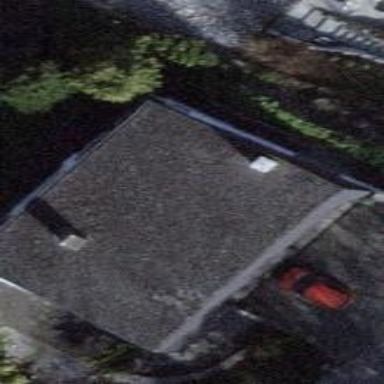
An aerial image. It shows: Building with tile roof.